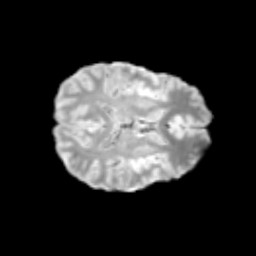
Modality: T2w
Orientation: axial
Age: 13
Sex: female
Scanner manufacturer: siemens
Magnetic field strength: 3 T
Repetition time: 3.8 s
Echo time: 0.07 s